Field crop: maize
Growth stage: 2
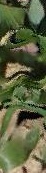
Species: maize